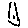
Label: smiley face